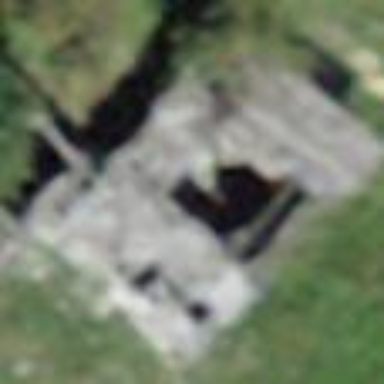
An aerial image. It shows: Ruins of building.